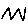
Label: zigzag